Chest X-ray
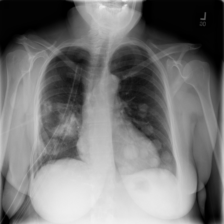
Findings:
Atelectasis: negative
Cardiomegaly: negative
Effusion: negative
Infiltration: negative
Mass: negative
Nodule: positive
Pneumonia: negative
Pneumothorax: negative
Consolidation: negative
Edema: negative
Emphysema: negative
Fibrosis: negative
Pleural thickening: negative
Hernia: negative